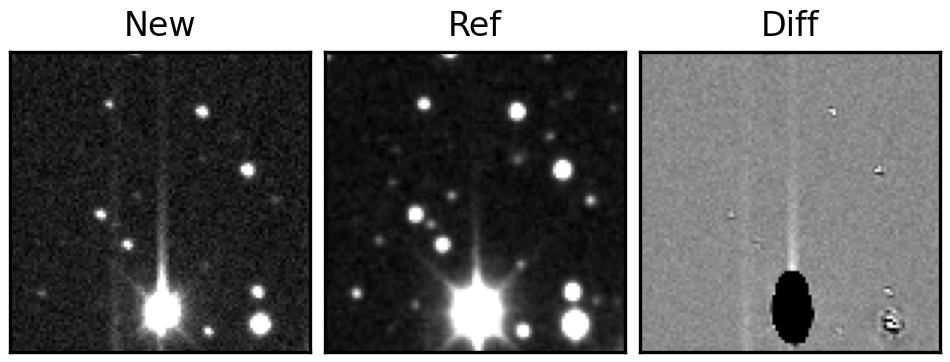
Label: bogus